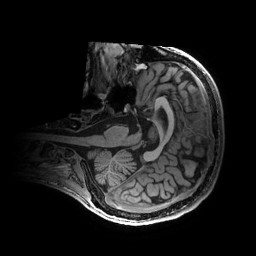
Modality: T1w
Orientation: sagittal